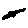
Label: cloud